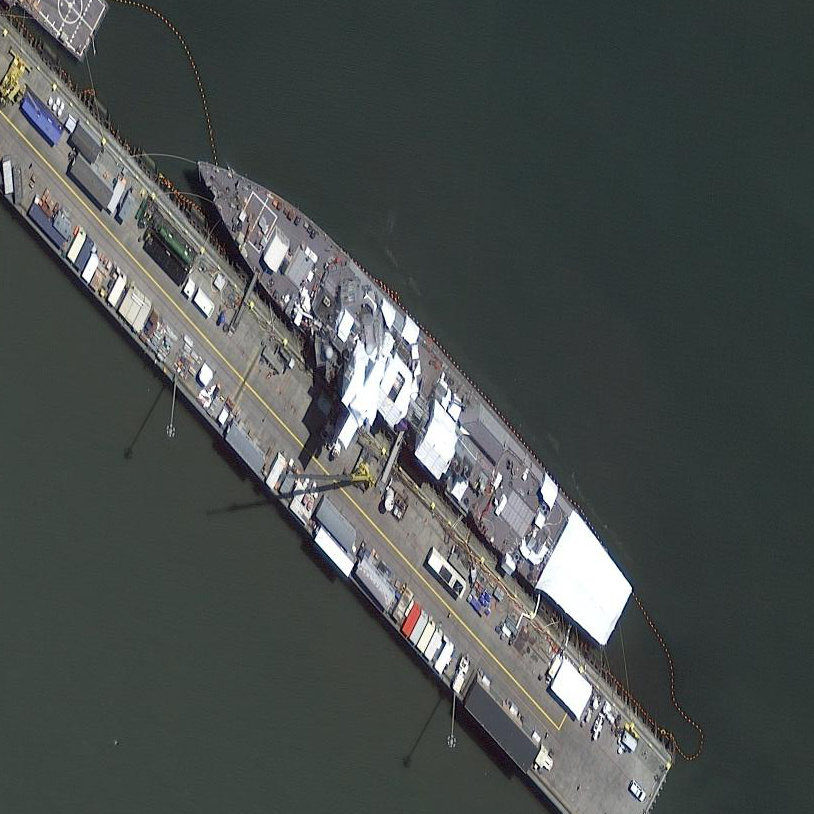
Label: destroyer